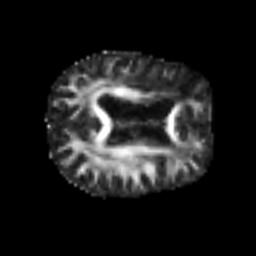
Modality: FA
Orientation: axial
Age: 71
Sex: male
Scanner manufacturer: siemens
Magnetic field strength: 3 T
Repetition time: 6.1 s
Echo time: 0.101 s